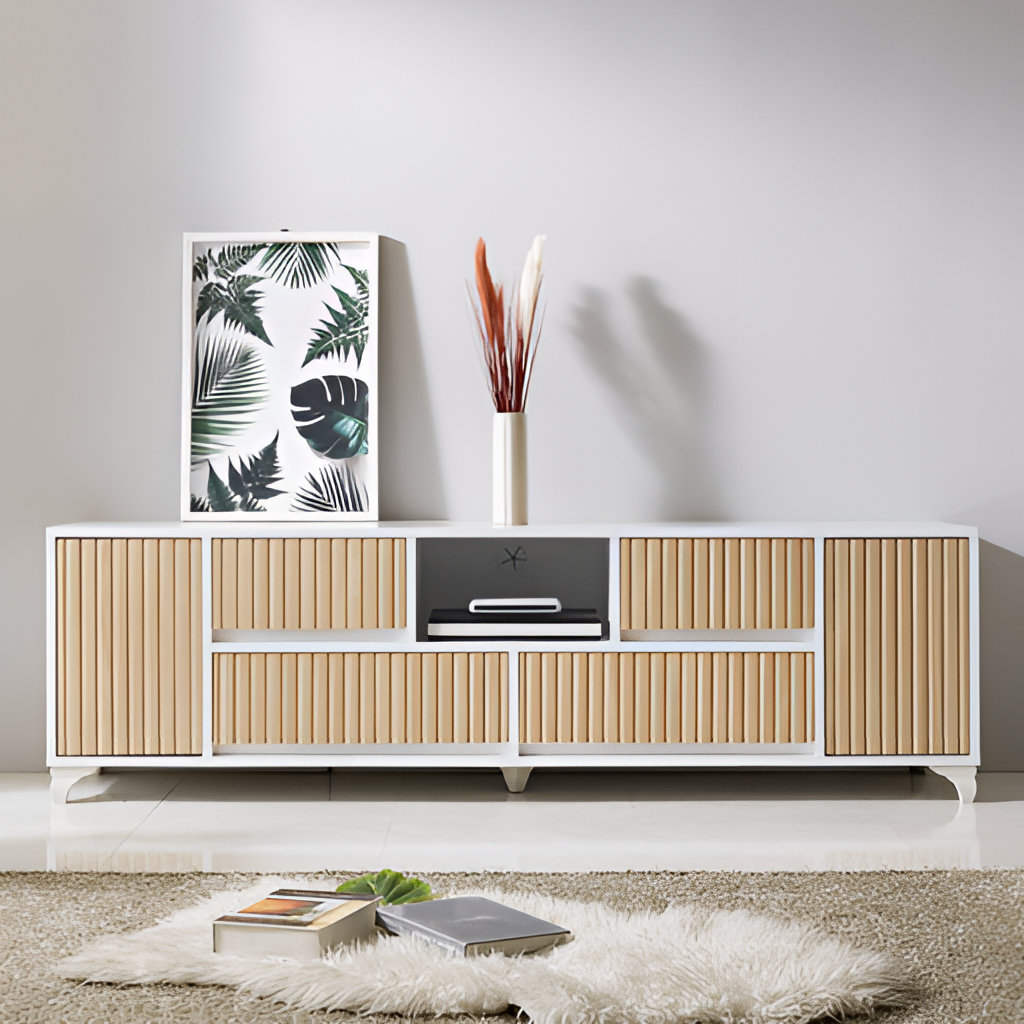
white wood media console, living room, tile flooring, with large square pattern, paint wallpaper, with solid pattern, contemporary